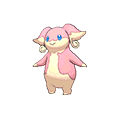
Pok\u00e9mon: audino